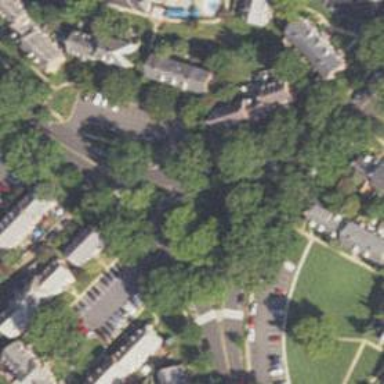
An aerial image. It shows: Residential road that intersects with roundabout.